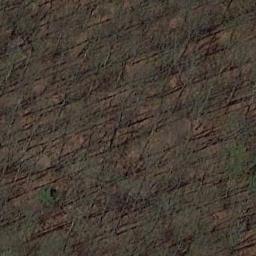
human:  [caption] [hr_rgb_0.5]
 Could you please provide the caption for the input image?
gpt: A red house is hidden in this dense forest .

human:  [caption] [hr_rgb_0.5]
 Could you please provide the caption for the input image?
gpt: The forest is full of dry trees .

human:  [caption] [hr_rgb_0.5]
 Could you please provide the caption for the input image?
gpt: The forest has some sparse bare trees and the forest soil is deep yellow .

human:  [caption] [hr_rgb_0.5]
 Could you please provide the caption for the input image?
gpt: Many withered trees are in a forest .

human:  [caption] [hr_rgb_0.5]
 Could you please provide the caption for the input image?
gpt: A sparse forest with some withered trees .